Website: walmart
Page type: gifting
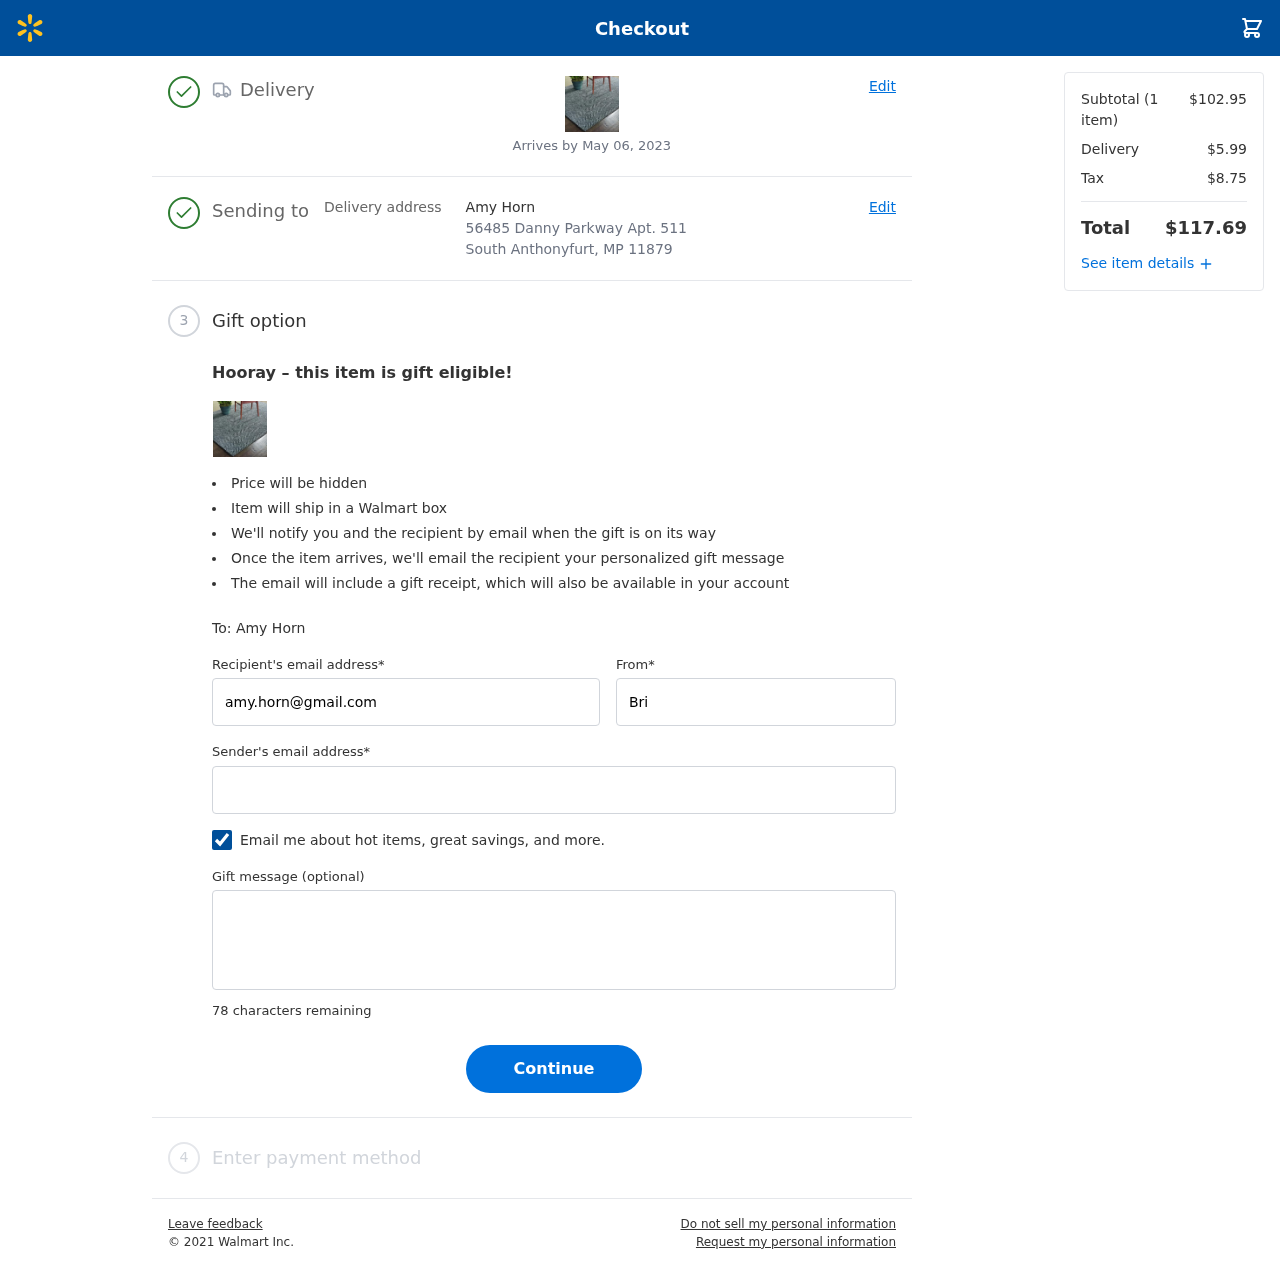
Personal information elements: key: PII_CITY_STATE_ZIP
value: South Anthonyfurt, MP 11879
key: PII_EMAIL
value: brian_solis@hotmail.com
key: PII_FIRSTNAME
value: Brian
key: PII_GIFT_EMAIL
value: amy.horn@gmail.com
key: PII_GIFT_FULLNAME
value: Amy Horn
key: PII_GIFT_MESSAGE
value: Happy housewarming, Amy! I know how much you love adding cozy touches to your space, so I thought this chevron rug would be the perfect fit to brighten up your new home. Can’t wait to see how it all comes together!
Brian
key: PII_STREET
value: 56485 Danny Parkway Apt. 511
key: PII_GIFT_FIRSTNAME
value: Amy
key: PII_GIFT_LASTNAME
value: Horn
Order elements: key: ORDER_DELIVERY_DATE
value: Arrives by May 06, 2023
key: ORDER_NUM_ITEMS
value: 1
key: ORDER_SUBTOTAL
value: $102.95
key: ORDER_SHIPPING_COST
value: $5.99
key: ORDER_TAX
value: $8.75
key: ORDER_TOTAL
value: $117.69